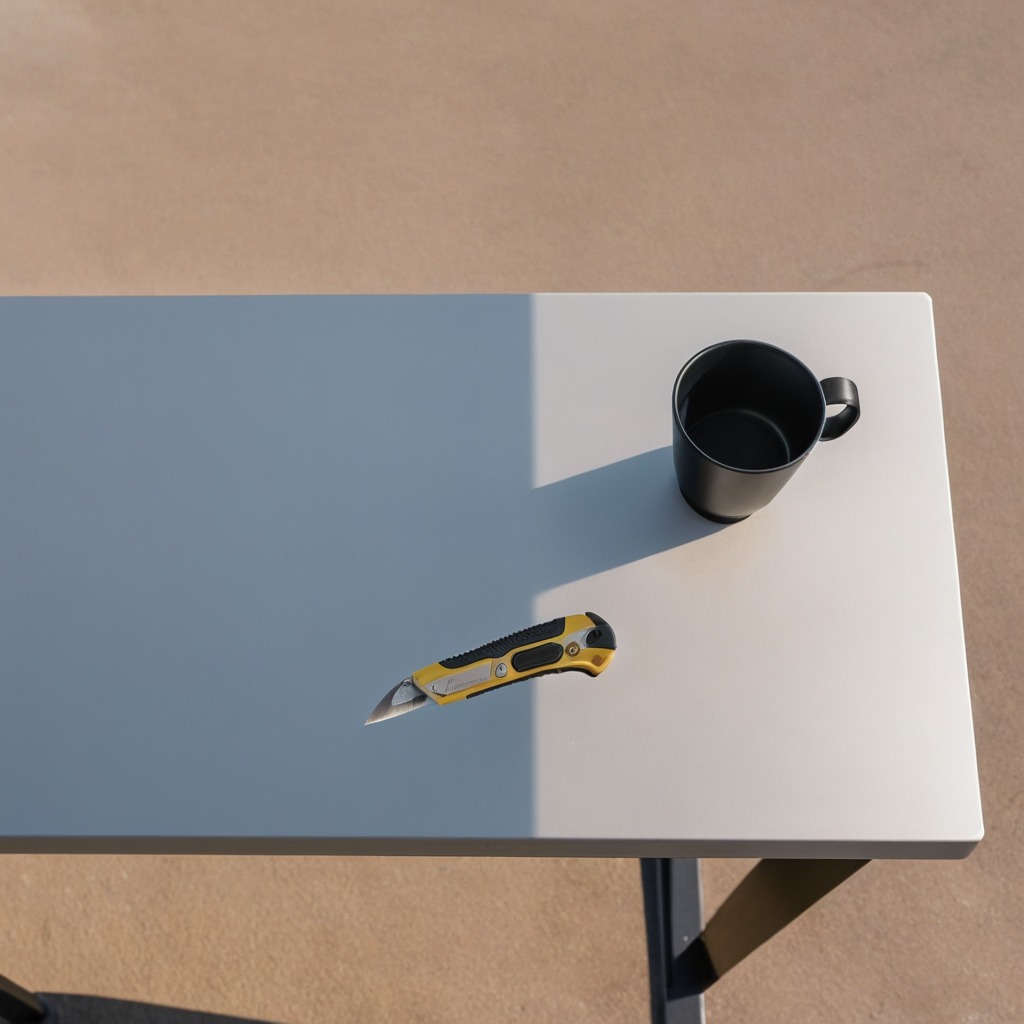
A utility knife is lying on the table.